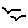
Label: bird